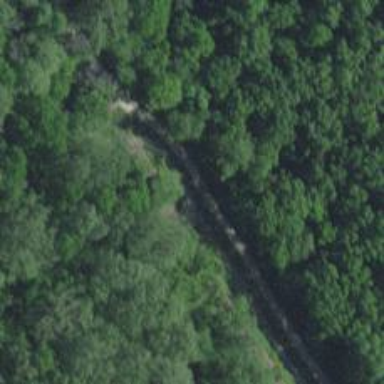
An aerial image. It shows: Preserved railway bridge with rails.